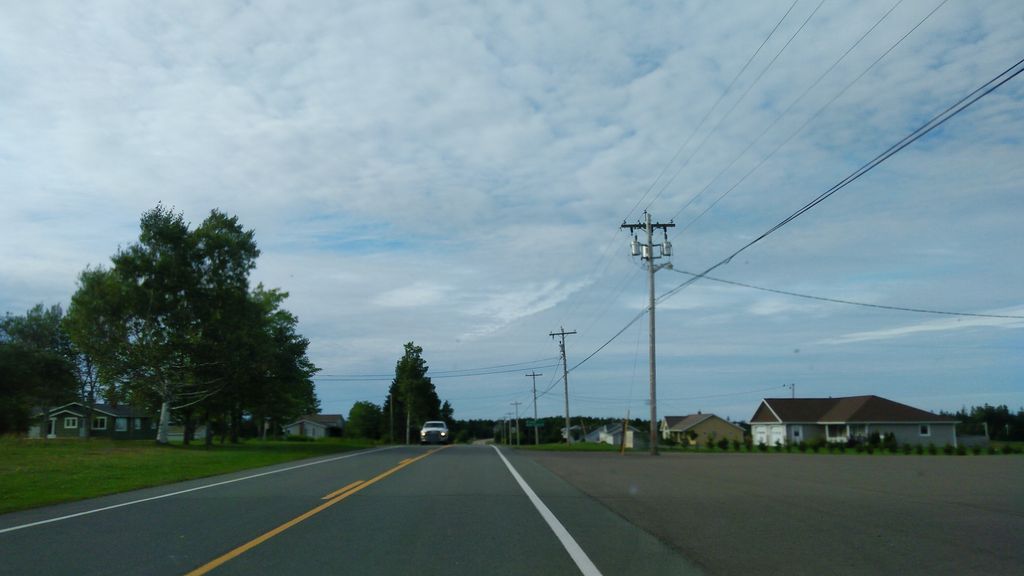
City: charlottetown